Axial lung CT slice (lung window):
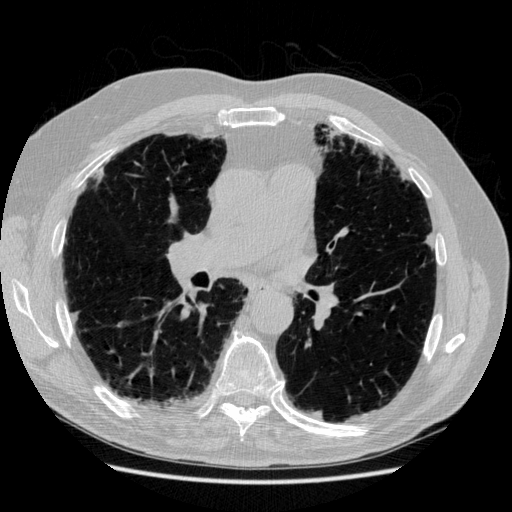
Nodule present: no